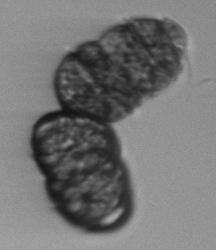
Label: Margalefidinium